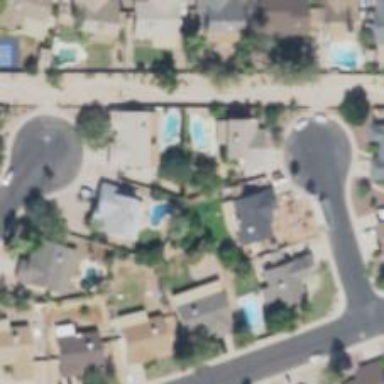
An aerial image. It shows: Outdoor swimming pool located on leisure land.